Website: walmart
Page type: account-selection
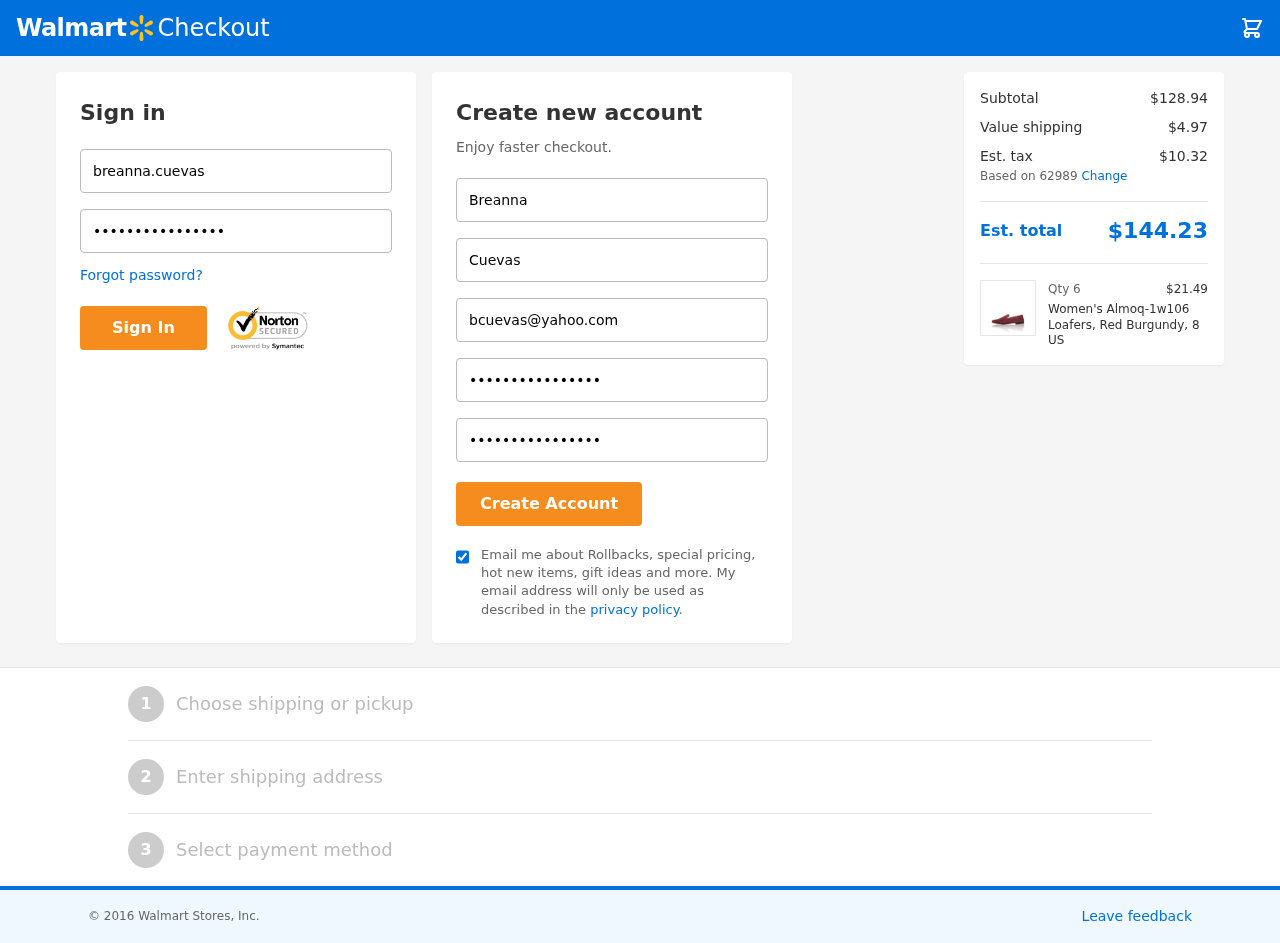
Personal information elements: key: PII_EMAIL
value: bcuevas@yahoo.com
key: PII_FIRSTNAME
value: Breanna
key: PII_LASTNAME
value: Cuevas
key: PII_LOGIN_USERNAME
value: breanna.cuevas
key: PII_POSTCODE
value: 62989
Product elements: key: PRODUCT1_NAME
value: Women's Almoq-1w106 Loafers, Red Burgundy, 8 US
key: PRODUCT1_PRICE
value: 21.49
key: PRODUCT1_QUANTITY
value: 6
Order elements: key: ORDER_SUBTOTAL
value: $128.94
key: ORDER_SHIPPING_COST
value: $4.97
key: ORDER_TAX
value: $10.32
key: ORDER_TOTAL
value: $144.23